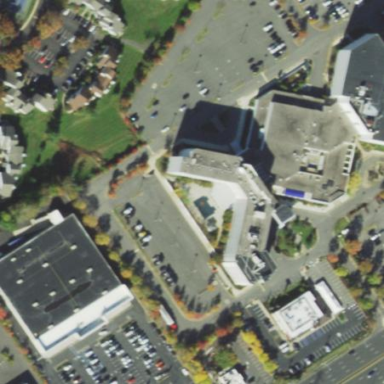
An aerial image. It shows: Retail area.